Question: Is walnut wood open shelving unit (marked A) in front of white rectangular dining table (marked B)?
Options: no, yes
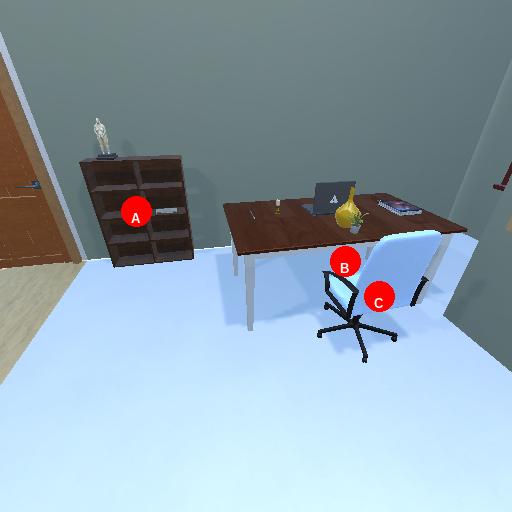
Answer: no